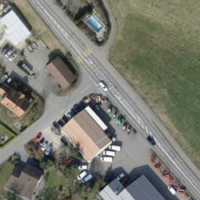
EUNIS habitat code: 54
Species observed at this site:
Lamium purpureum